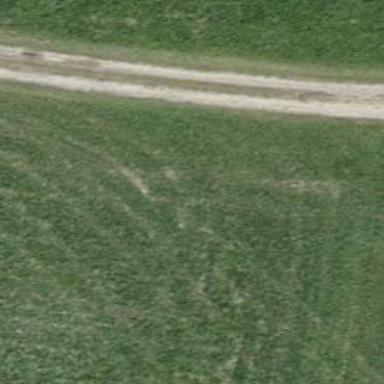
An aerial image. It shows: Pipeline marker.